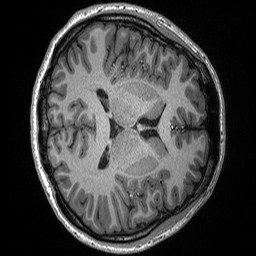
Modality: T1w
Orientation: axial
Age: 22
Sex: male
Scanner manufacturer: siemens
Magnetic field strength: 3 T
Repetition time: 2.3 s
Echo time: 0.00298 s